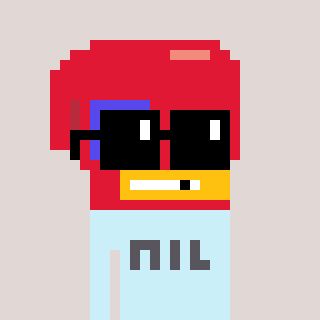
a pixel art character with square black sunglasses, a boxing glove-shaped head and a cold-colored body on a warm background